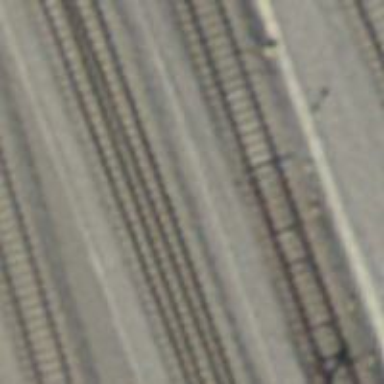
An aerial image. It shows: Railway switch.